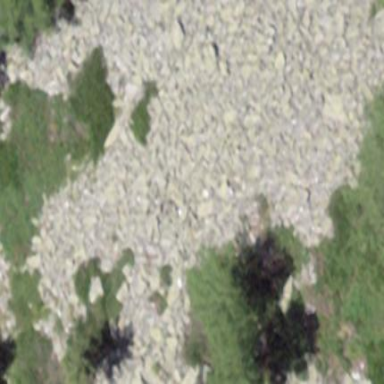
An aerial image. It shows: Natural scree.